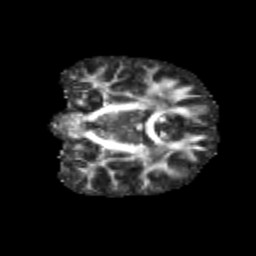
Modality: FA
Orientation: coronal
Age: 10
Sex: male
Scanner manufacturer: siemens
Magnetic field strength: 3 T
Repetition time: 3.8 s
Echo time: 0.07 s